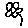
Label: flower